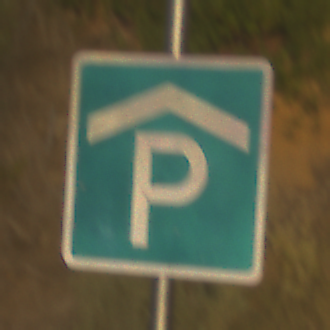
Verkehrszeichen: Parkhaus
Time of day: SunriseSunset
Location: Outdoor (Nature)
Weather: PartlyCloudy
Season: NotSpecified
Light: Natural